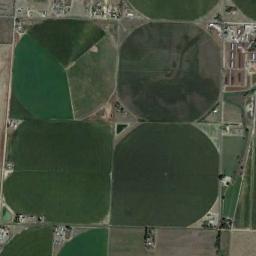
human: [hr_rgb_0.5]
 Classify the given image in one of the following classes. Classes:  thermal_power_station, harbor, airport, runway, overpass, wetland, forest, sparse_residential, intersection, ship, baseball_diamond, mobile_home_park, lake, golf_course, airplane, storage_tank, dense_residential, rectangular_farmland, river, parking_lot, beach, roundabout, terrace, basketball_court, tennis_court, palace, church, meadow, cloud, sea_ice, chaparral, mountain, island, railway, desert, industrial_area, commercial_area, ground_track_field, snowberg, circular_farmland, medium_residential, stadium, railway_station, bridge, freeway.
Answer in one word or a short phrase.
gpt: circular_farmland